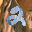
Label: 2